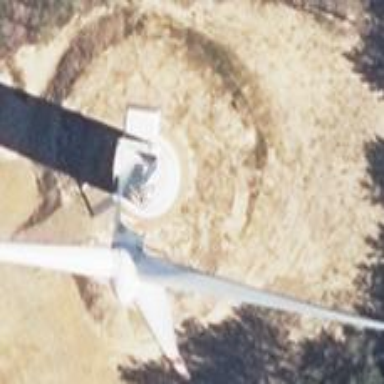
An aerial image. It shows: Wind turbine generator made by Vestas. The generator utilizes wind as its power source and belongs to the horizontal axis type.